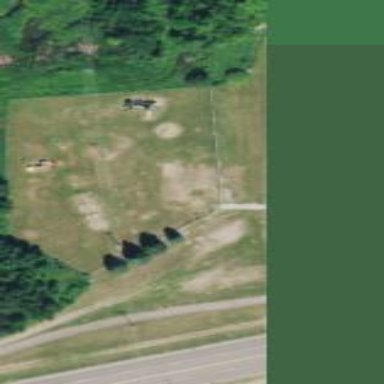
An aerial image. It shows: Playground area for leisure activities on the land.